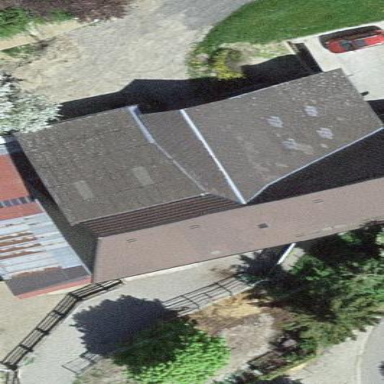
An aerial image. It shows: Barn.